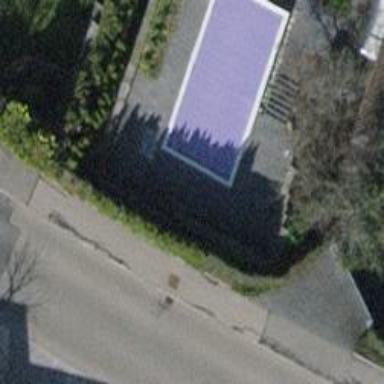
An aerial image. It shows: Swimming pool located in leisure land.